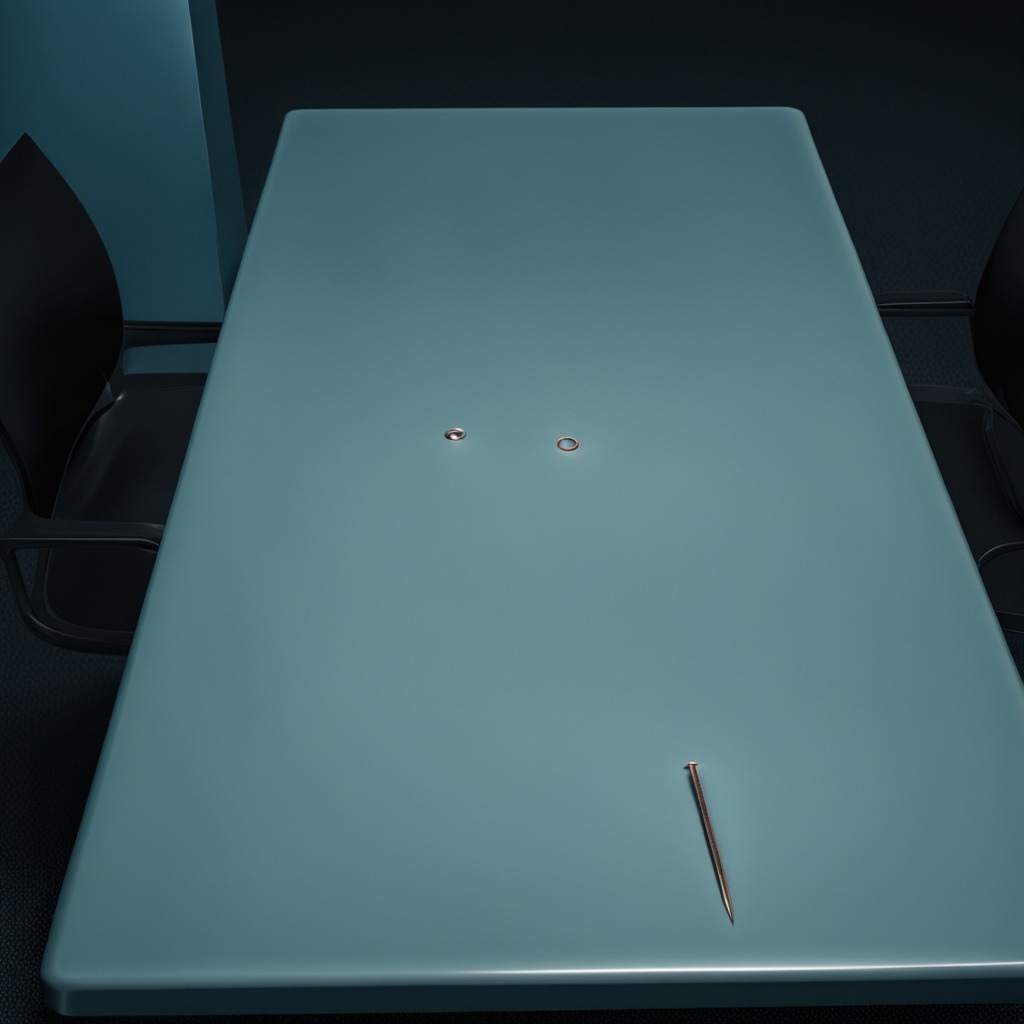
An iron nail is lying on the clean empty table in a railway signal maintenance room lit by harsh overhead fluorescents photorealistic surface textures crisp shadows high dynamic range